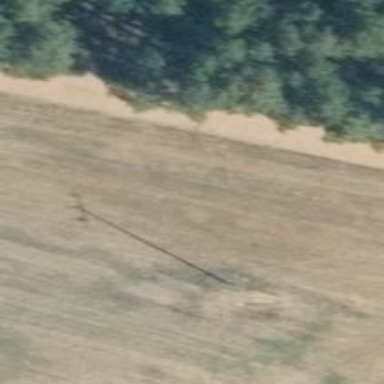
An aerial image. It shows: Minor power line with 3 cables.